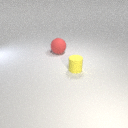
large red rubber sphere behind small yellow rubber cylinder